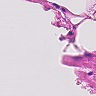
Metastatic tissue present: no